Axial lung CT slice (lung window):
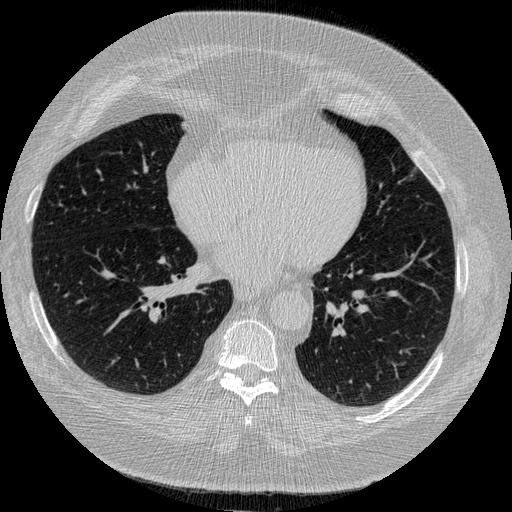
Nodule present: no